Interaction volume radius: 10 \u00c5
Interaction volume height: 15 \u00c5
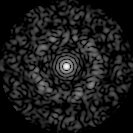
Disorder parameter: 0.8308